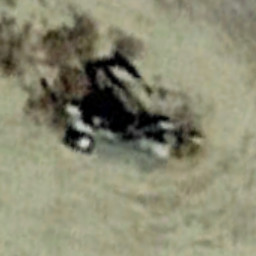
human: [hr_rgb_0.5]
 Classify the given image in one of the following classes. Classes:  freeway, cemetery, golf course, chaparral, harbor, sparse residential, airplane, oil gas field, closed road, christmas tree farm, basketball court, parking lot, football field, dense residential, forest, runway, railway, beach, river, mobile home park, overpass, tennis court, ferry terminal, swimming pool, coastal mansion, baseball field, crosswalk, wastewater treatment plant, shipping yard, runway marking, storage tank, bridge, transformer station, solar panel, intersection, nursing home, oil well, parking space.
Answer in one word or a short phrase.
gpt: oil well